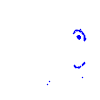
Particle: pion